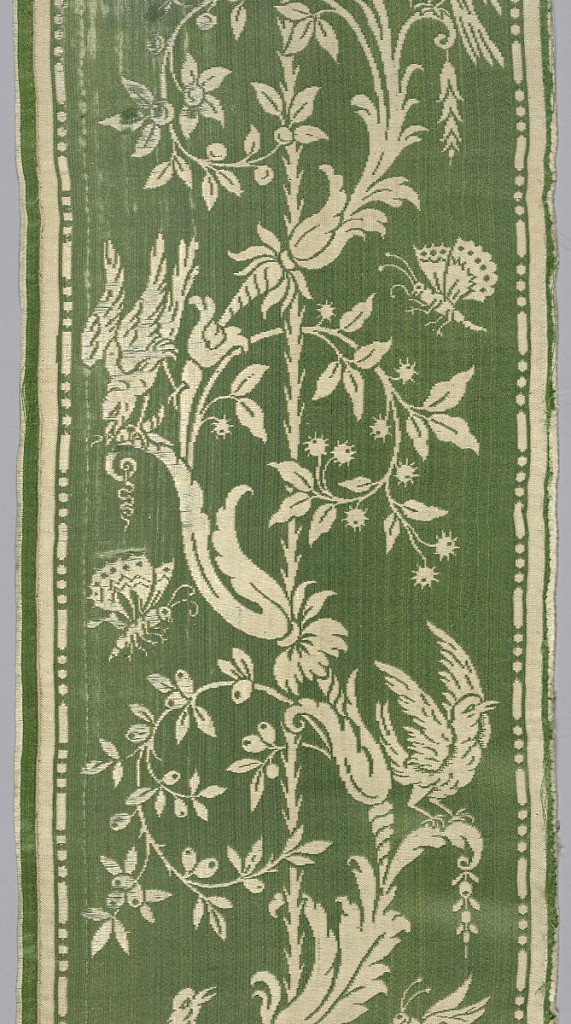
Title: Textile
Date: late 18th–early 19th century
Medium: silk Technique: plain compound satin
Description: Two fragments of border pattern of baroque foliage forms with birds and insects perched on the branches or hovering about them. Pattern in extra wefts of white on green satin ground.